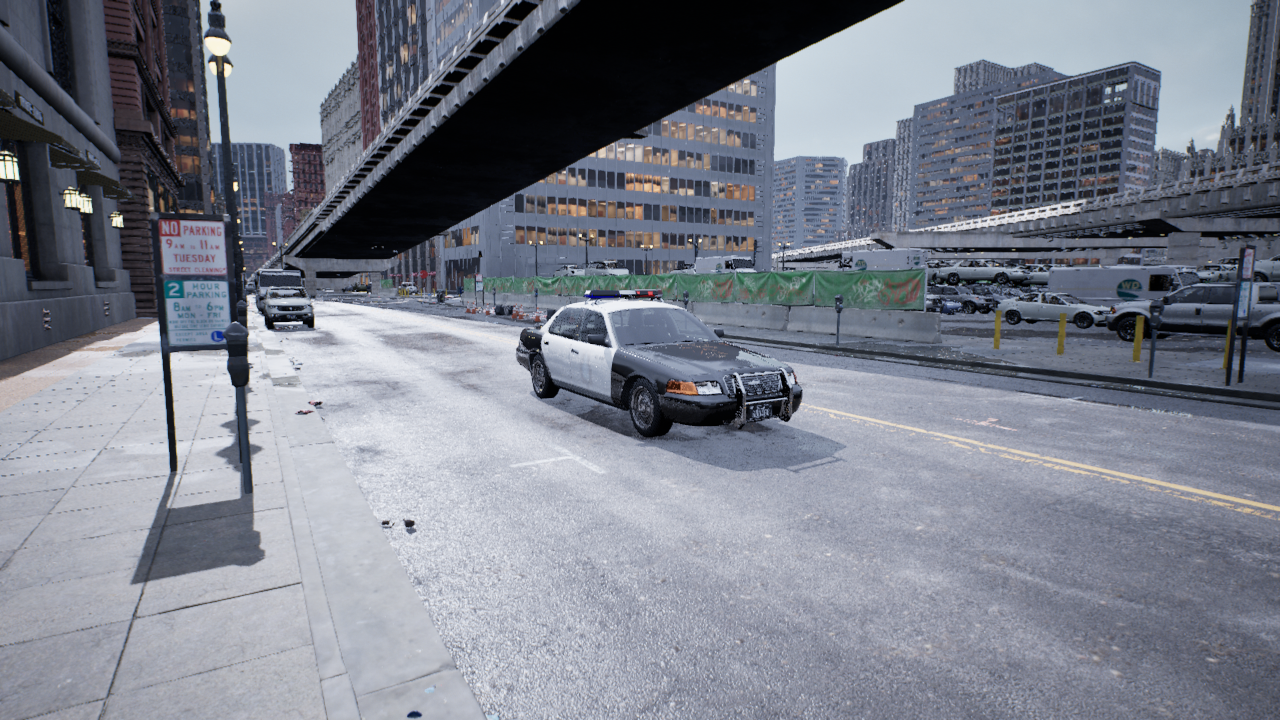
Venue: downtown
Lighting: overcast
Vehicle rig: sedan